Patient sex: F
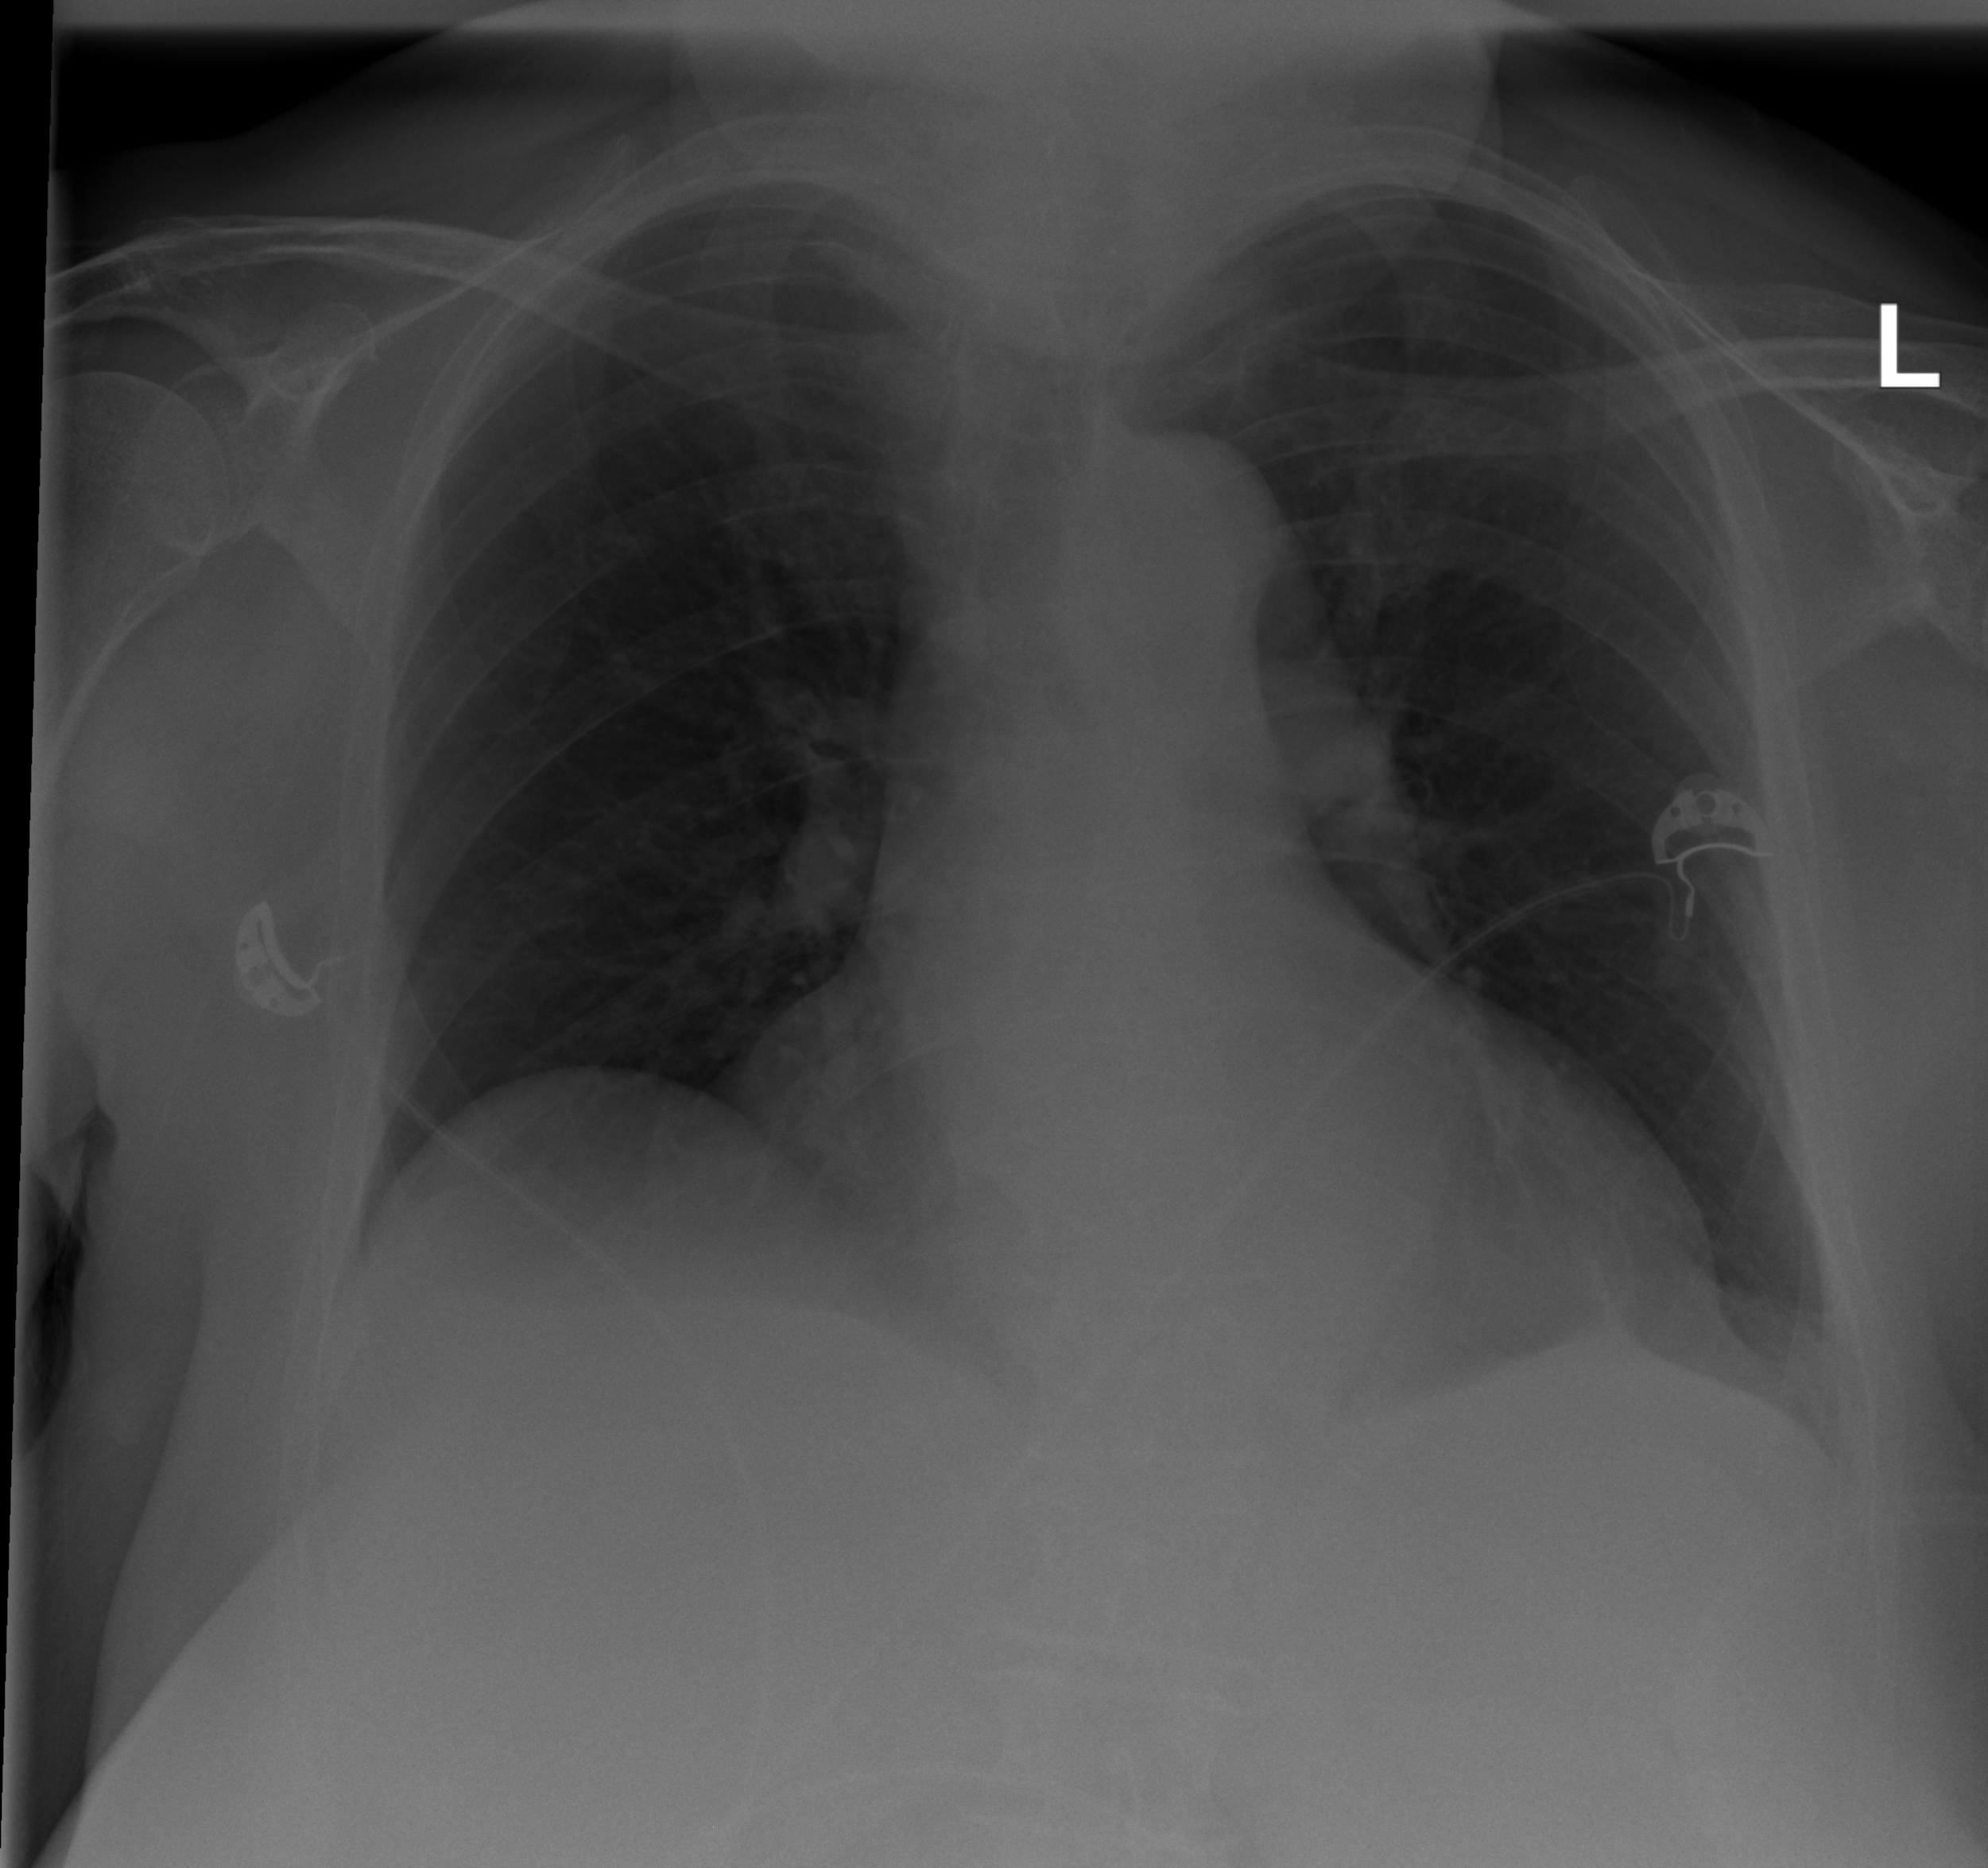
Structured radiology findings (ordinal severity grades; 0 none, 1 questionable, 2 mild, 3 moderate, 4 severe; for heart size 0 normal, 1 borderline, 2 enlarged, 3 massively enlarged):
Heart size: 2
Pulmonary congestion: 0
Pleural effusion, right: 0
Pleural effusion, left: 0
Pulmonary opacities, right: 0
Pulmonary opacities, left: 0
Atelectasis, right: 0
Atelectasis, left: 2